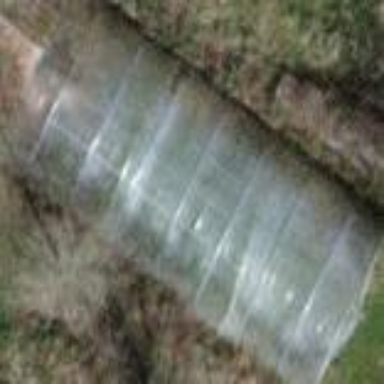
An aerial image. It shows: Greenhouse.